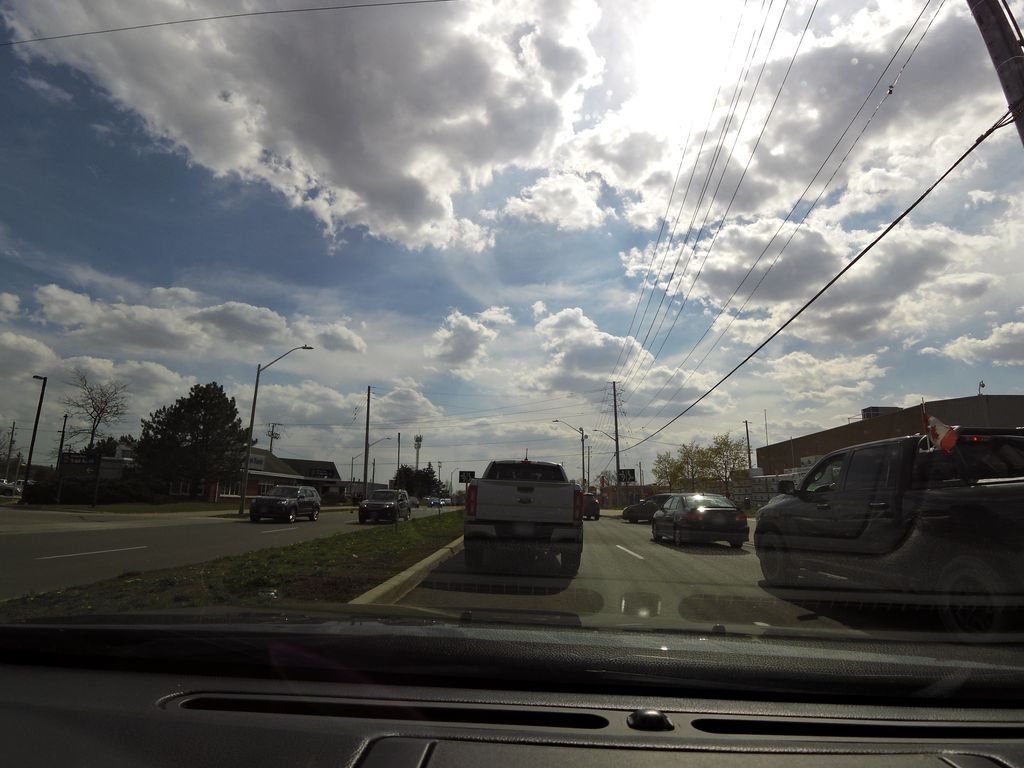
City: kitchener-waterloo